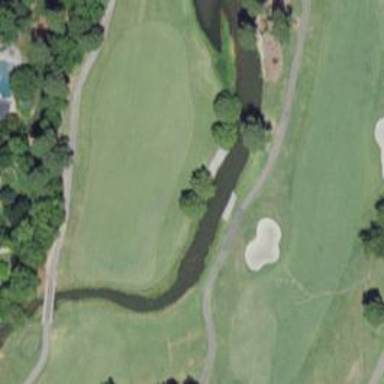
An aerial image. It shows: Path used for both walking and golf.